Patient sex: F
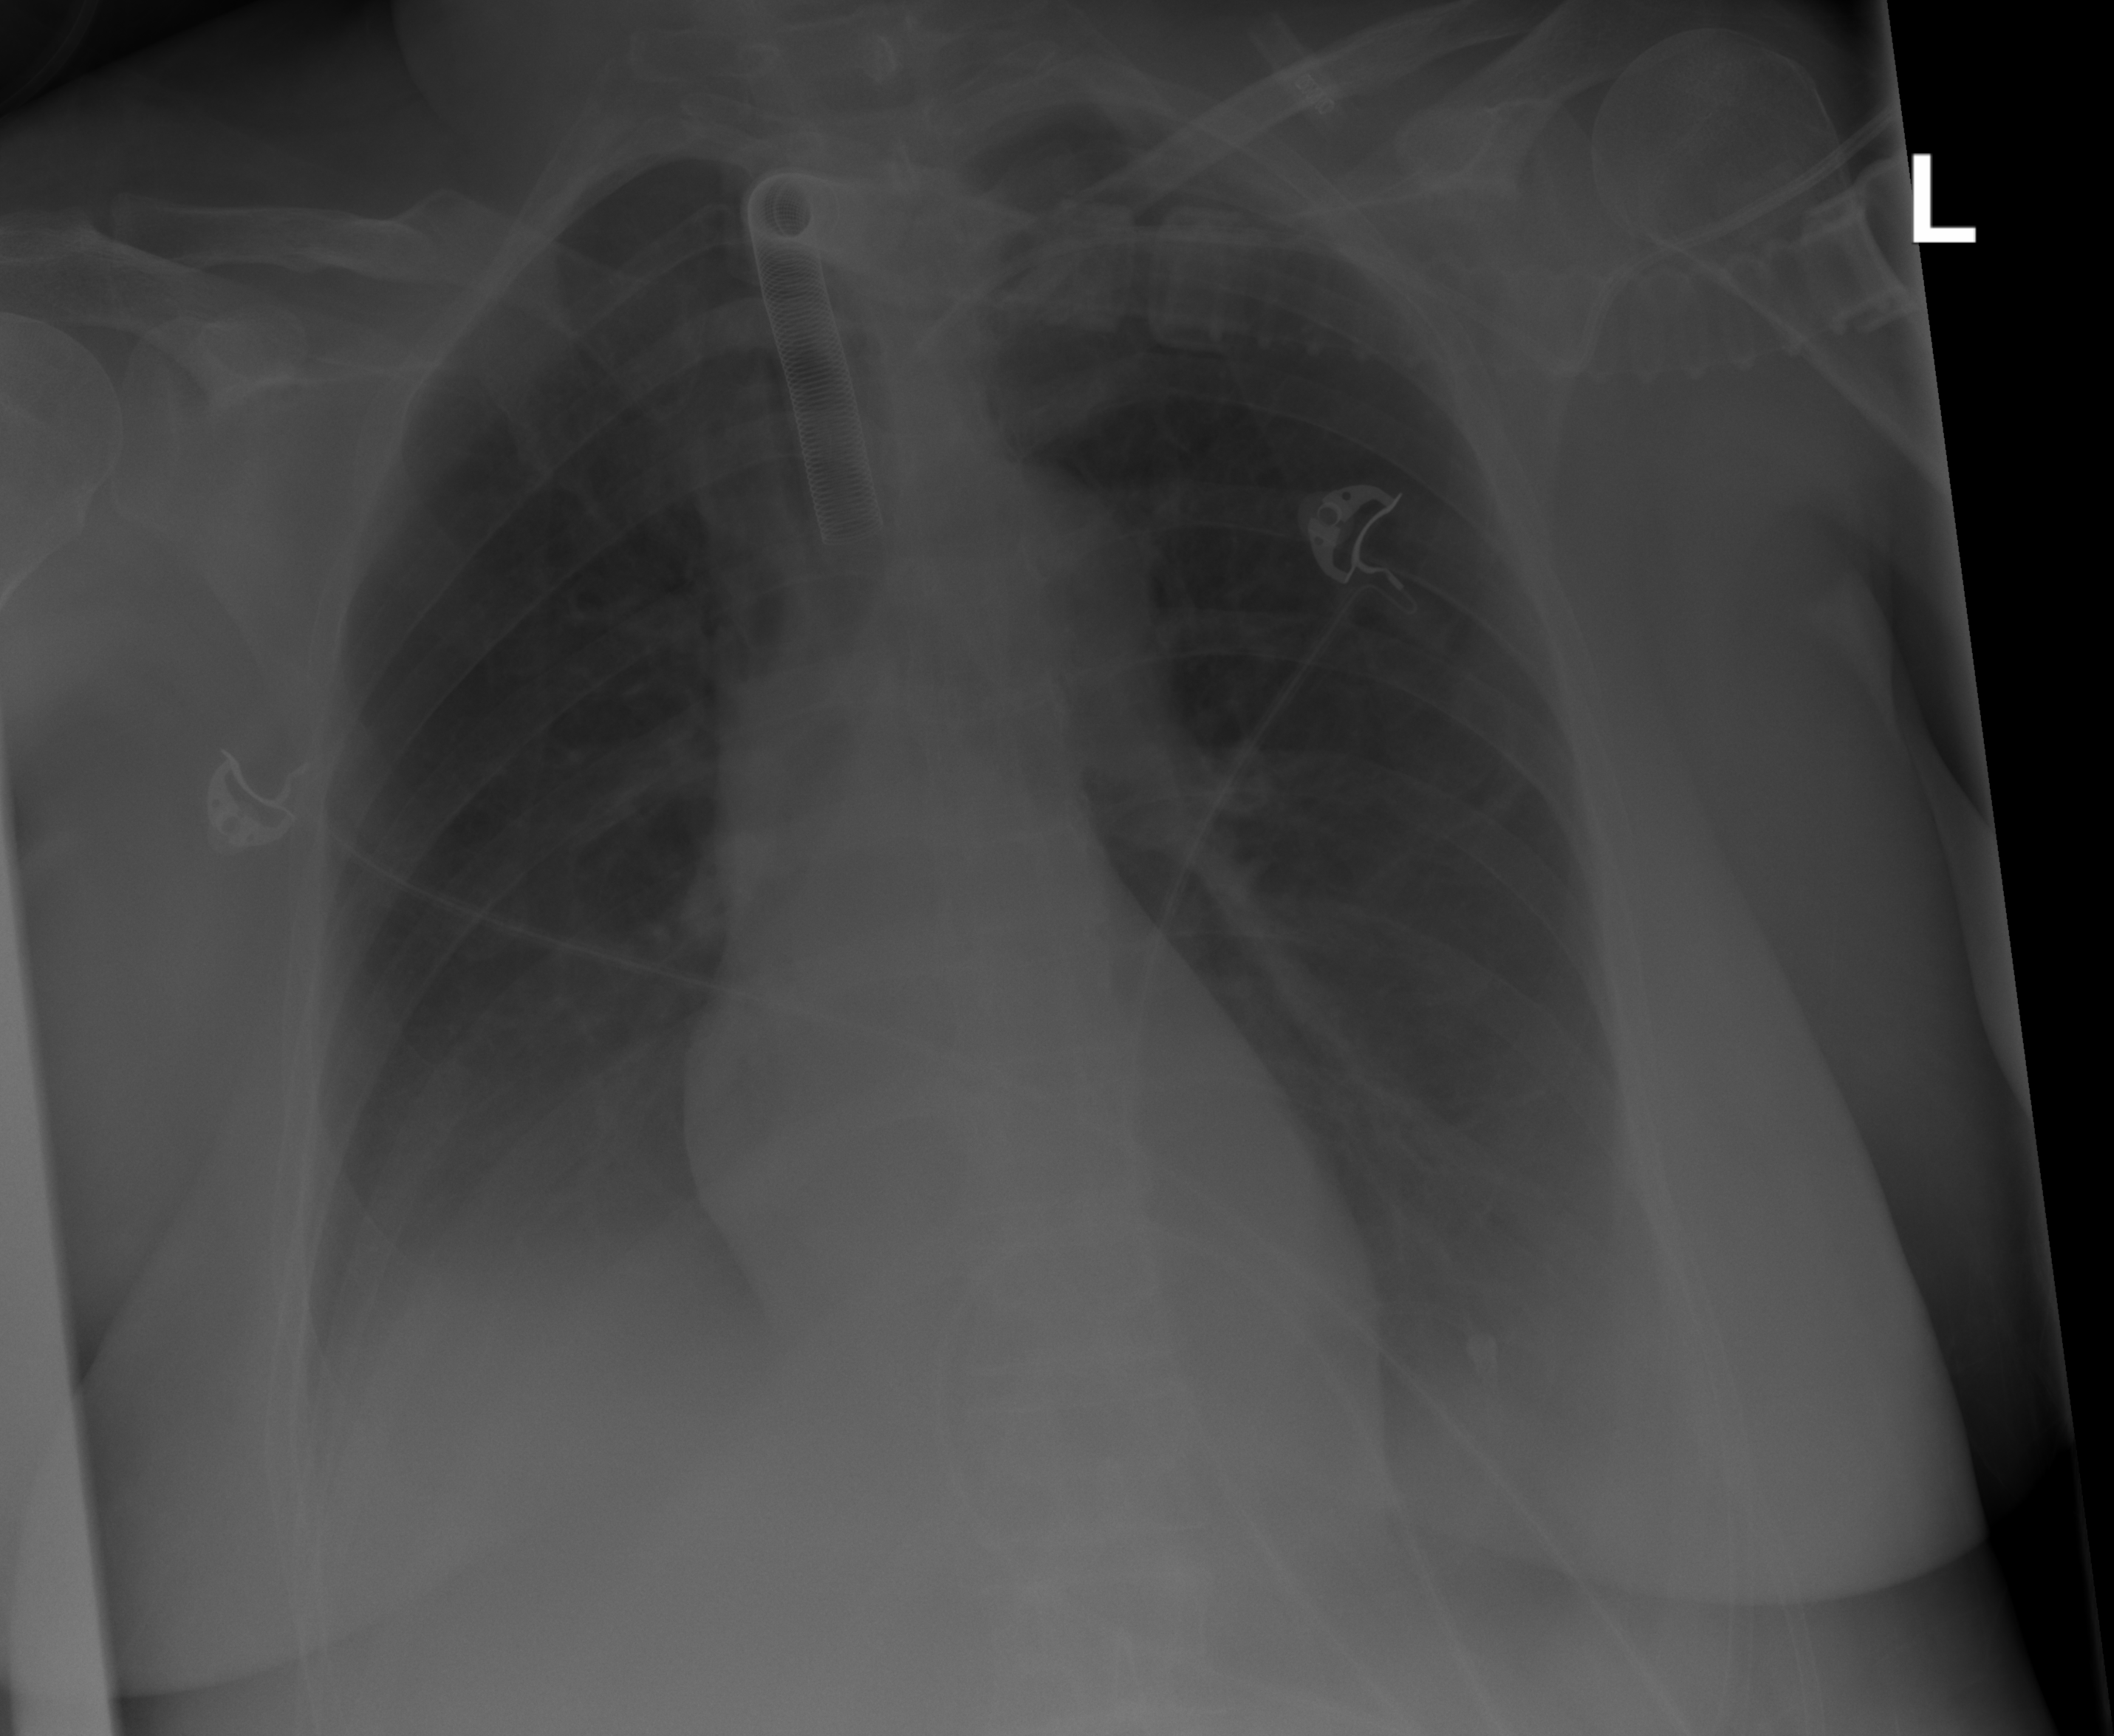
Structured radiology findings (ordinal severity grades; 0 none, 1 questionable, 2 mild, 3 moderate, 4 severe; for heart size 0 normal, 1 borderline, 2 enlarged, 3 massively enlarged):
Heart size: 0
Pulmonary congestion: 0
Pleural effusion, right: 2
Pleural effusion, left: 2
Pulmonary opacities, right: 0
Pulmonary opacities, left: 0
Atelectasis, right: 0
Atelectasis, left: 2